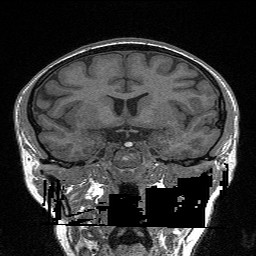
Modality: FLASH
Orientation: sagittal
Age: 24
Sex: female